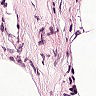
Metastatic tissue present: no